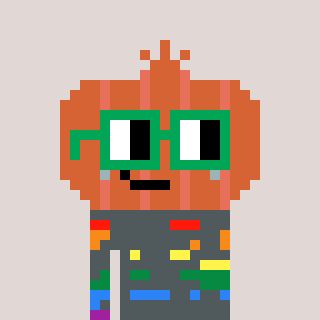
a pixel art character with square green glasses, a onion-shaped head and a bege-colored body on a warm background